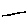
Label: line